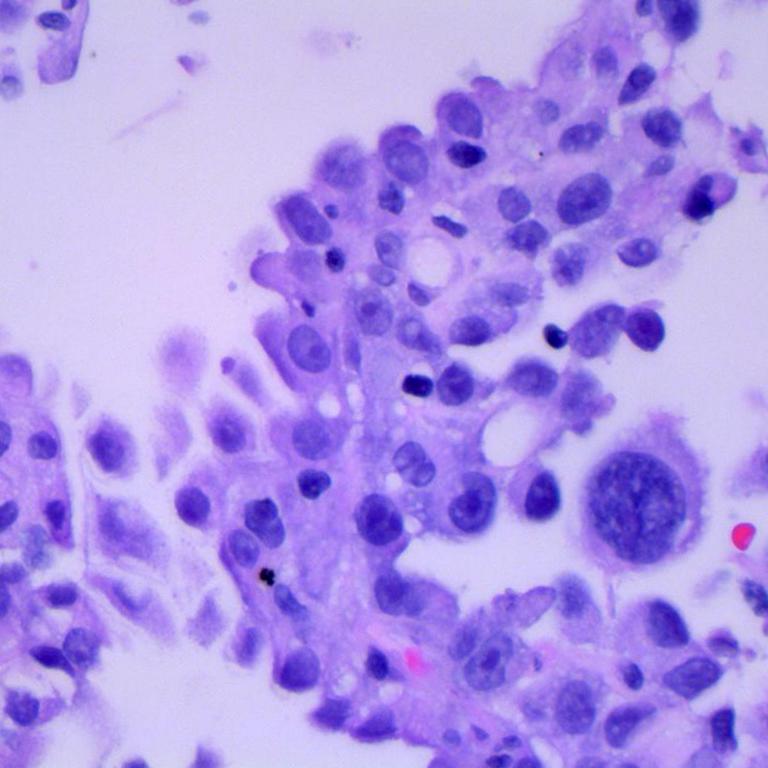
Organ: lung
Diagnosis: adenocarcinomas